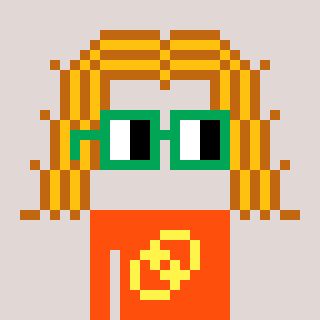
a pixel art character with square green glasses, a hair-shaped head and a orange-colored body on a warm background